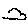
Label: cloud